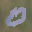
Label: 0